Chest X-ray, PA view. Patient: 83 years old, sex F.
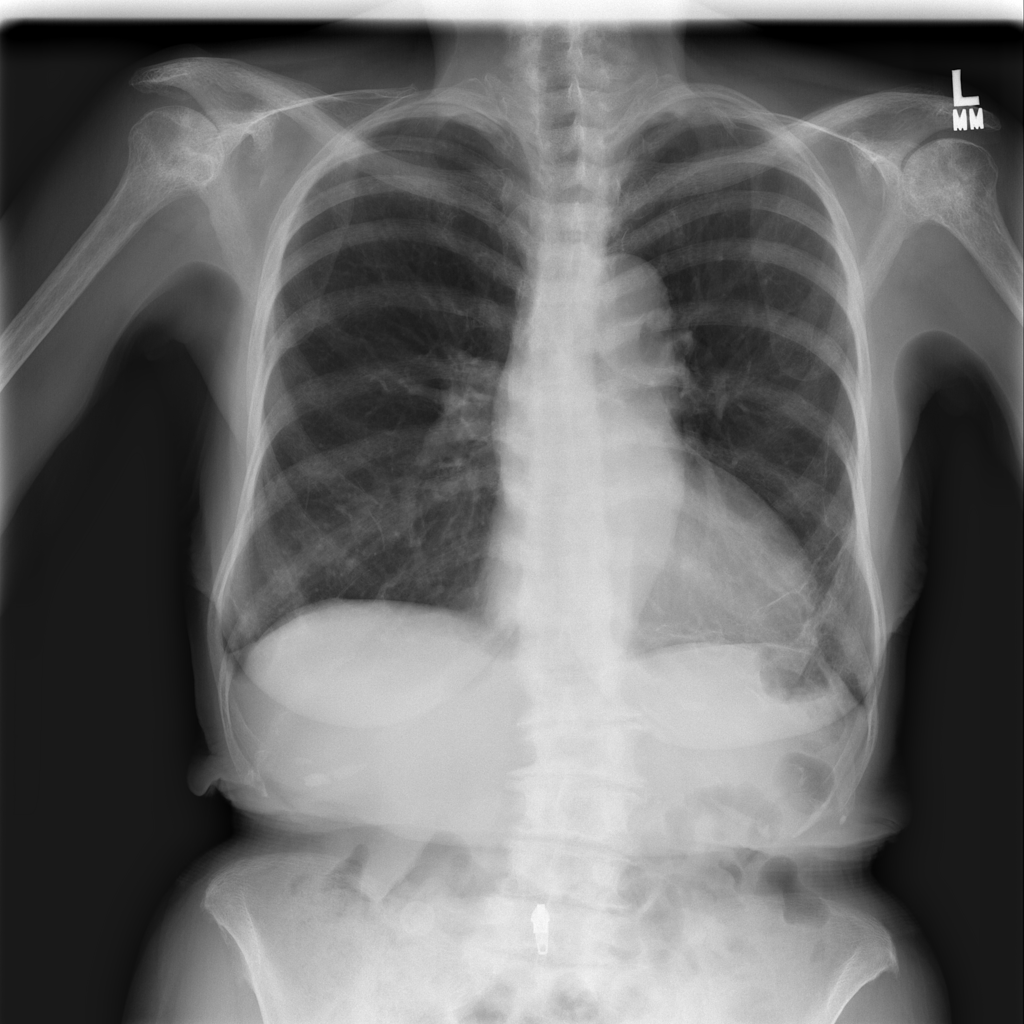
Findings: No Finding